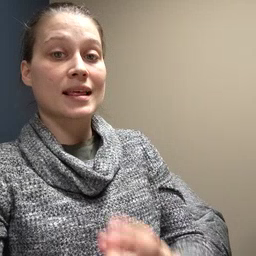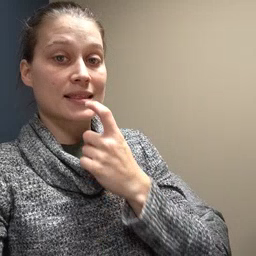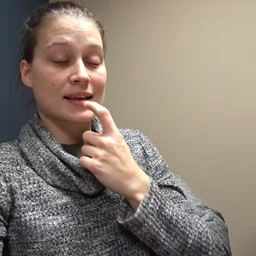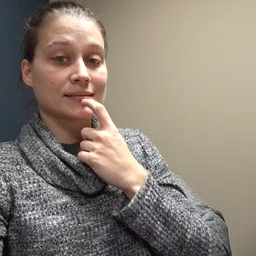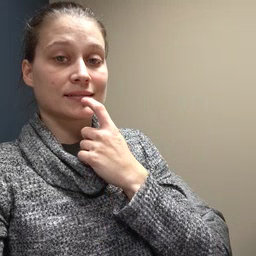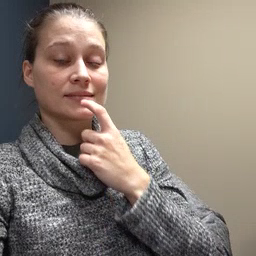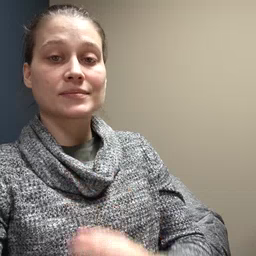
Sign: glasswindow